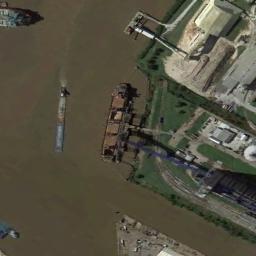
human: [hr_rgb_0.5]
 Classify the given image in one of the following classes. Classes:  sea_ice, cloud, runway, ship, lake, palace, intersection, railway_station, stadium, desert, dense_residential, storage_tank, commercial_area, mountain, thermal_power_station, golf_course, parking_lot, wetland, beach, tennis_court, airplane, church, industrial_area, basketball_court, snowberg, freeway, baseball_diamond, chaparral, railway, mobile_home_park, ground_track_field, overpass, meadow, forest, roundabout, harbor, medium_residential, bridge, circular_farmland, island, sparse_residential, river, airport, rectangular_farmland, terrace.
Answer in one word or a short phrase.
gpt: ship